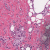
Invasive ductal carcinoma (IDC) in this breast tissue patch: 1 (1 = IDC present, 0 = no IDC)